Question: I'm writing something in meteor (in windows 8.1) and want to show a map, with the US states outlined, but the neighboring countries still showing.

Ideally, the map would be an orthographic projection.
I also want to show points on the map, with text captions.
I tried putting <URL> in my /public directory.
My html file is hello.html:
'''
<head>
<meta charset="utf-8">
<title>D3 World Map</title>
</head>
<body>
{{> map}}
</body>
<template name = "map">
<div id="worldMap">
</div>
</template>
'''
my css file is hello.css:
'''
path {
stroke: white;
stroke-width: 0.5px;
fill: black;
}
'''
and my js file is hello.js:
'''
if (Meteor.isServer) {
Meteor.startup(function () {
// code to run on server at startup
});
}
if (Meteor.isClient) {
Template.map.rendered = function() {
var width = 900;
var height = 600;
var projection = d3.geo.mercator();
var svg = d3.select("#worldMap").append("svg")
.attr("width", width)
.attr("height", height);
var path = d3.geo.path()
.projection(projection);
var g = svg.append("g");
// also tried d3.json("/world-110m2.json", function(error, topology)
// "/public/world-110m2.json", and "public/world-110m2.json"
d3.json("world-110m2.json", function(error, topology) {
g.selectAll("path")
.data(topojson.object(topology, topology.objects.countries)
.geometries)
.enter()
.append("path")
.attr("d", path)
});
}
}
'''
My .meteor/versions file is:
'''
autopublish@1.0.3
autoupdate@1.2.1
base64@1.0.3
binary-heap@1.0.3
blaze@2.1.2
blaze-tools@1.0.3
boilerplate-generator@1.0.3
callback-hook@1.0.3
check@1.0.5
d3@1.0.0
ddp@1.1.0
deps@1.0.7
ejson@1.0.6
fastclick@1.0.3
garrilla:topojson@1.6.18
geojson-utils@1.0.3
html-tools@1.0.4
htmljs@1.0.4
http@1.1.0
id-map@1.0.3
insecure@1.0.3
jquery@1.11.3_2
json@1.0.3
launch-screen@1.0.2
livedata@1.0.13
logging@1.0.7
meteor@1.1.6
meteor-platform@1.2.2
minifiers@1.1.5
minimongo@1.0.8
mobile-status-bar@1.0.3
mongo@1.1.0
observe-sequence@1.0.6
ordered-dict@1.0.3
random@1.0.3
reactive-dict@1.1.0
reactive-var@1.0.5
reload@1.1.3
retry@1.0.3
routepolicy@1.0.5
session@1.1.0
spacebars@1.0.6
spacebars-compiler@1.0.6
templating@1.1.1
tracker@1.0.7
ui@1.0.6
underscore@1.0.3
url@1.0.4
webapp@1.2.0
webapp-hashing@1.0.3
'''
When I run it, it gives me 'Uncaught SyntaxError: Unexpected Token <' tracing to line 1 of the rendered html file.
How can I get the map to show up?
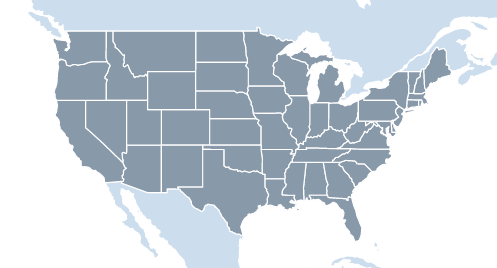
Answer: tl;dr :
d3 in meteor on windows doesn't work for now, so run in ubuntu or mac
the d3 package is bad, do 'meteor add d3js:d3' instead
the meteor d3 is older, so use 'topojson.features', not 'topojson.objects'
Let me share with you how I solved this. I was running meteor on windows, which is a problem because it doesn't seem like there is a d3 (or maybe topojson) package that works on windows (d3.json doesn't seem to be able to parse the json file, gives error of 'unexpected symbol at line 1 row 1 of json file').
It also seems like the d3 package isn't great, but the d3js:d3 package works.
Finally, it seems like the meteor d3js:d3 package is an older version of d3, for which you have to use 'topojson.features' instead of 'topojson.objects'.
So, after deploying in in ubuntu with those fixes, it worked.